Frequency: 50000
Velocity: 0,155
Power: 35,1
Pulse duration: 0,0000001
Pass count: 1
Magnification: 10
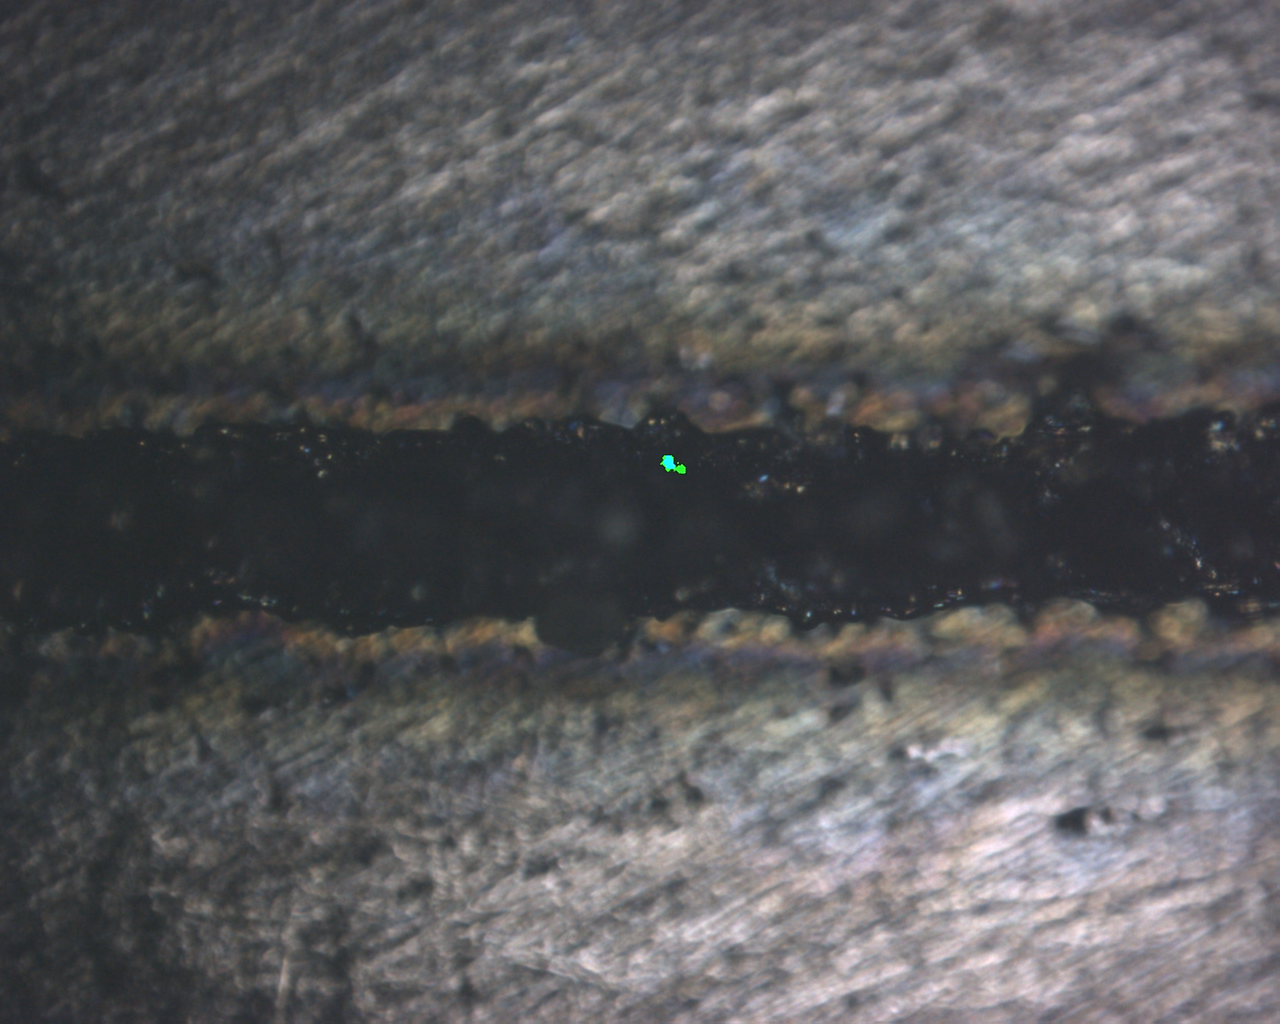
Measured width: 145.734
Other width: 80.09